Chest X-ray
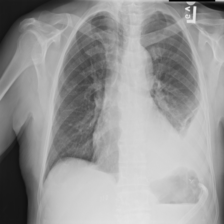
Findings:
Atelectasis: negative
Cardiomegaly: negative
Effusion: positive
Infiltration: negative
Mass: negative
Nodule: negative
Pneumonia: negative
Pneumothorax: negative
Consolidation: negative
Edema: negative
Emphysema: negative
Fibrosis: negative
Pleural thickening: negative
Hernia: negative